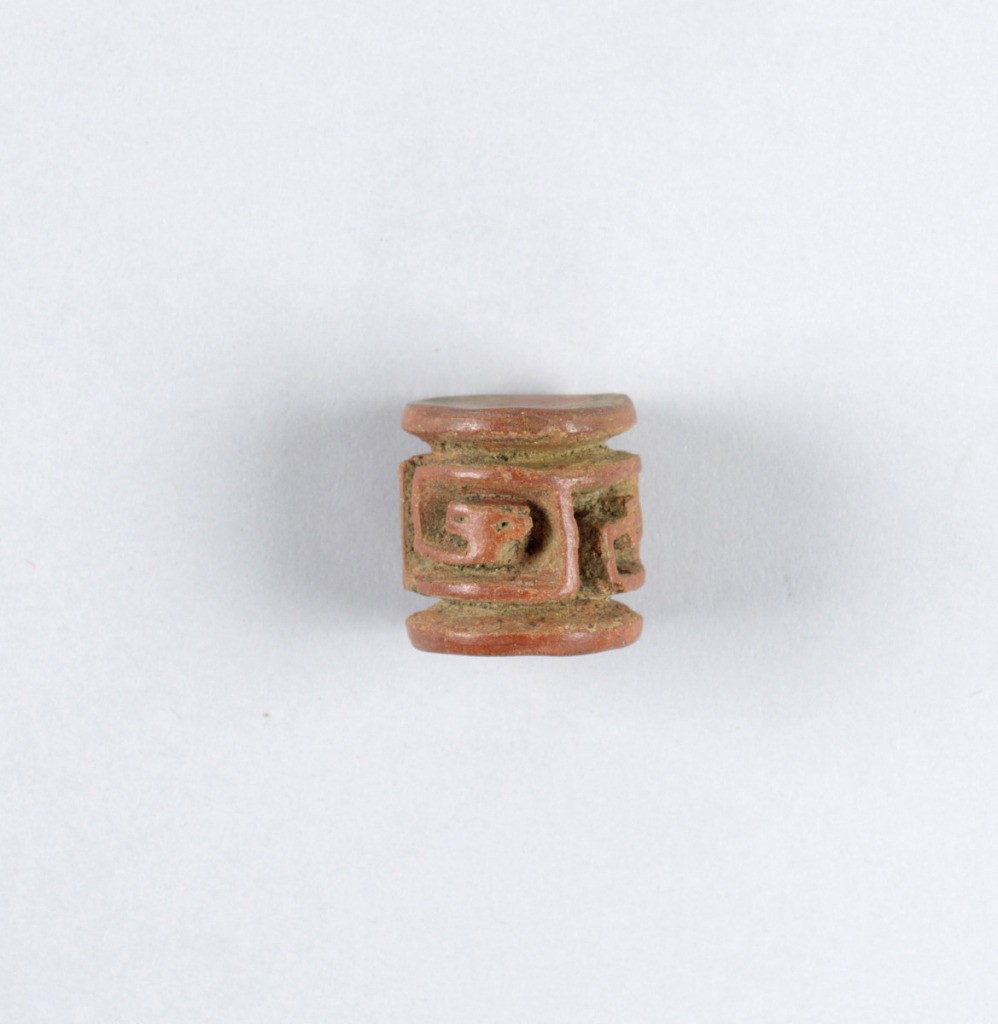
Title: Printing seal
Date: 15th century
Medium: baked clay
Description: Small reddish-brown cylinder in a high-relief of a simple running fret pattern which may represent snakes. Inside each of the frets is a head with two eyes, each one slightly different.